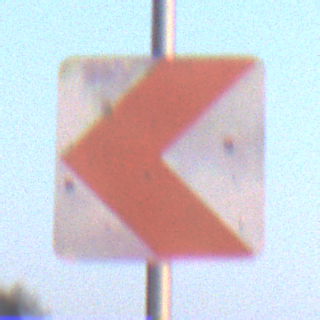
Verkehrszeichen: RichtungstafelnInKurvenKleinRechts
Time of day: SunriseSunset
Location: Outdoor (Urban)
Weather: Clear
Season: NotSpecified
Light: Natural